Question: I am trying to create custom bullet listing but it doesn't display well to what I expected.
The problem is it is too close as shown in the link HERE

Suggestion will be appreciated.
Thanks
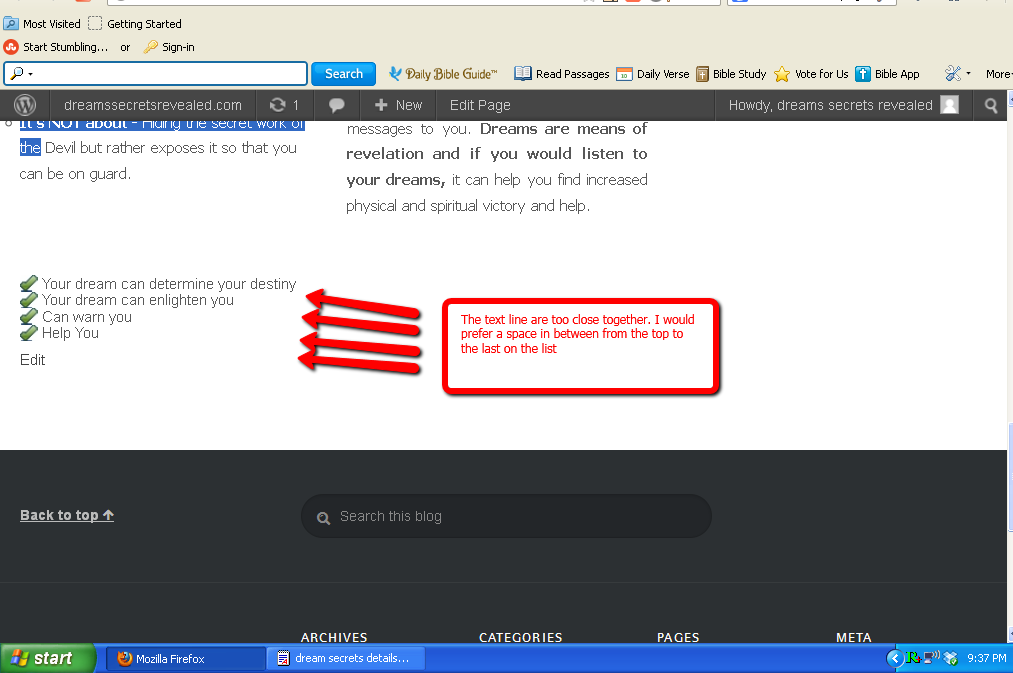
Answer: You can play with :after and :before selectors.
My suggestion it would be to go with something like this:
'''
ul{list-style:none;}
li{padding-left:15px; position:relative;}
li:before{content:" "; position:absolute; left:0; height:10px; width:10px; background:url(path/img);}
'''